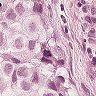
Metastatic tissue present: yes